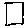
Label: square